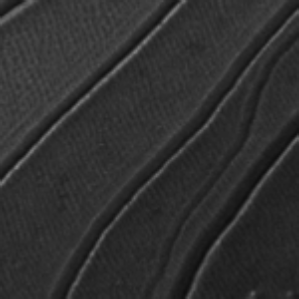
Label: frost